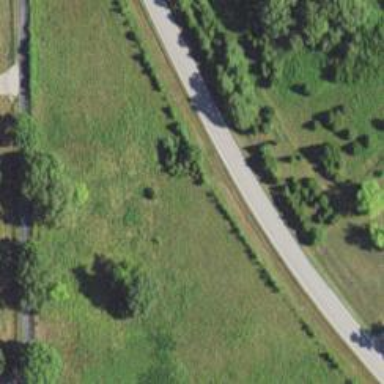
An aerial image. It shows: Primary highway.